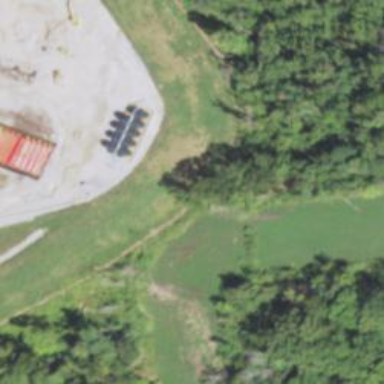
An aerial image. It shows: Storage tank that is man-made.